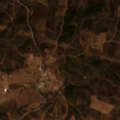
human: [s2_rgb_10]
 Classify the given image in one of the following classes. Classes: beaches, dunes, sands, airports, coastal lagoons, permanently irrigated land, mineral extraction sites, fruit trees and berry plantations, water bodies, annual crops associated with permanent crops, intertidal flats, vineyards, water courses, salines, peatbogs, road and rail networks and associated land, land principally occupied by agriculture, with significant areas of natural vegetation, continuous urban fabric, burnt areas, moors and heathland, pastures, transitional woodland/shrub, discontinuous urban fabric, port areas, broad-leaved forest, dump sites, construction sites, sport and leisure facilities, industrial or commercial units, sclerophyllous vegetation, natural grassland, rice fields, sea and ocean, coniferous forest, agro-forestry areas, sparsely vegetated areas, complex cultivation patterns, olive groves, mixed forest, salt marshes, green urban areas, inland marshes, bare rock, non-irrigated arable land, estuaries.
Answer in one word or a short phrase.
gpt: land principally occupied by agriculture, with significant areas of natural vegetation, sclerophyllous vegetation, transitional woodland/shrub